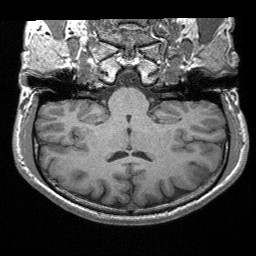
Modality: T1w
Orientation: sagittal